Question:
Normally, when I enter times in Google spreadsheet as '22:00:00' the display automatically switches to '10:00 PM'but sometimes it's not converting.
How can I set a common format for times in Google spreadsheet? I need this format: '8:00 PM'.
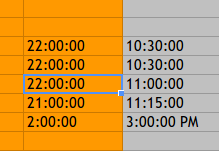
Answer: Select all ranges that you wish to have this time format and go to Format > Number > More formats to select the one of your choice. (I think the one you want is near the bottom and shows as '3:59 PM'.)